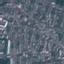
Land use / land cover: Residential